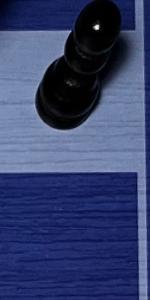
Label: Empty